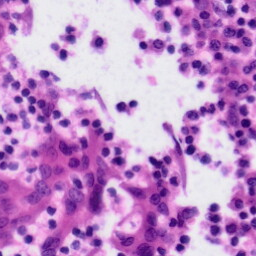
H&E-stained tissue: Tonsil